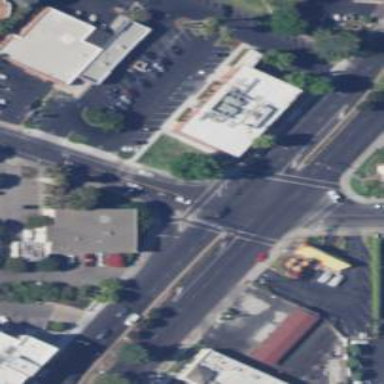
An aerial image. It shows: Marked road crossing.